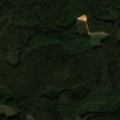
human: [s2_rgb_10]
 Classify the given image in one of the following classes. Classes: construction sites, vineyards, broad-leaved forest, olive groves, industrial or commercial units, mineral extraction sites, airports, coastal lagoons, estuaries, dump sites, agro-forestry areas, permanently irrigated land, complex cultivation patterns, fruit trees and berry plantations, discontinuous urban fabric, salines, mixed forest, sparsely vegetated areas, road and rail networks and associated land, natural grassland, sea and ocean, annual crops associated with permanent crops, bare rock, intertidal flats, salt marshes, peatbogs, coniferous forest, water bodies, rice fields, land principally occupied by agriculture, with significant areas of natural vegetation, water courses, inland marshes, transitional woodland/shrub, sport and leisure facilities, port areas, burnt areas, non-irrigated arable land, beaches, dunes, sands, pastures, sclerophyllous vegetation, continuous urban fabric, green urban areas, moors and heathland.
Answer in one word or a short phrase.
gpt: broad-leaved forest, coniferous forest, mixed forest